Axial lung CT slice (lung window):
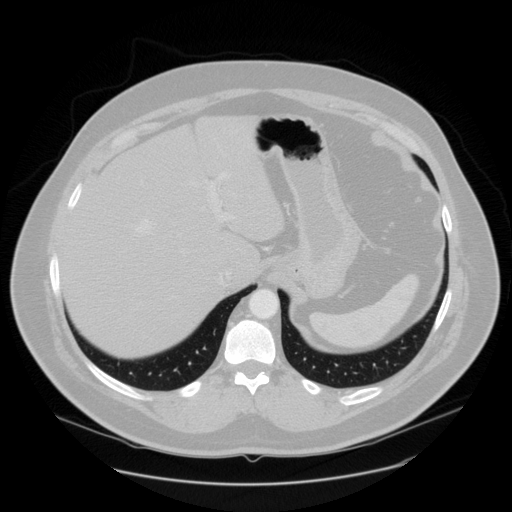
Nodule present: no